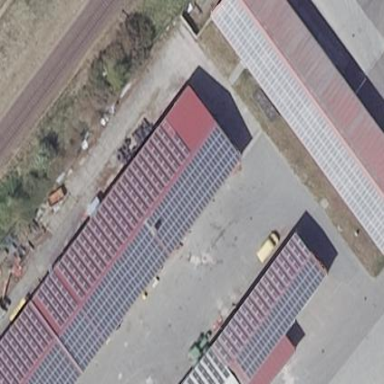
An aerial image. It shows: Building featuring small installation solar photovoltaic panel for electricity generation.